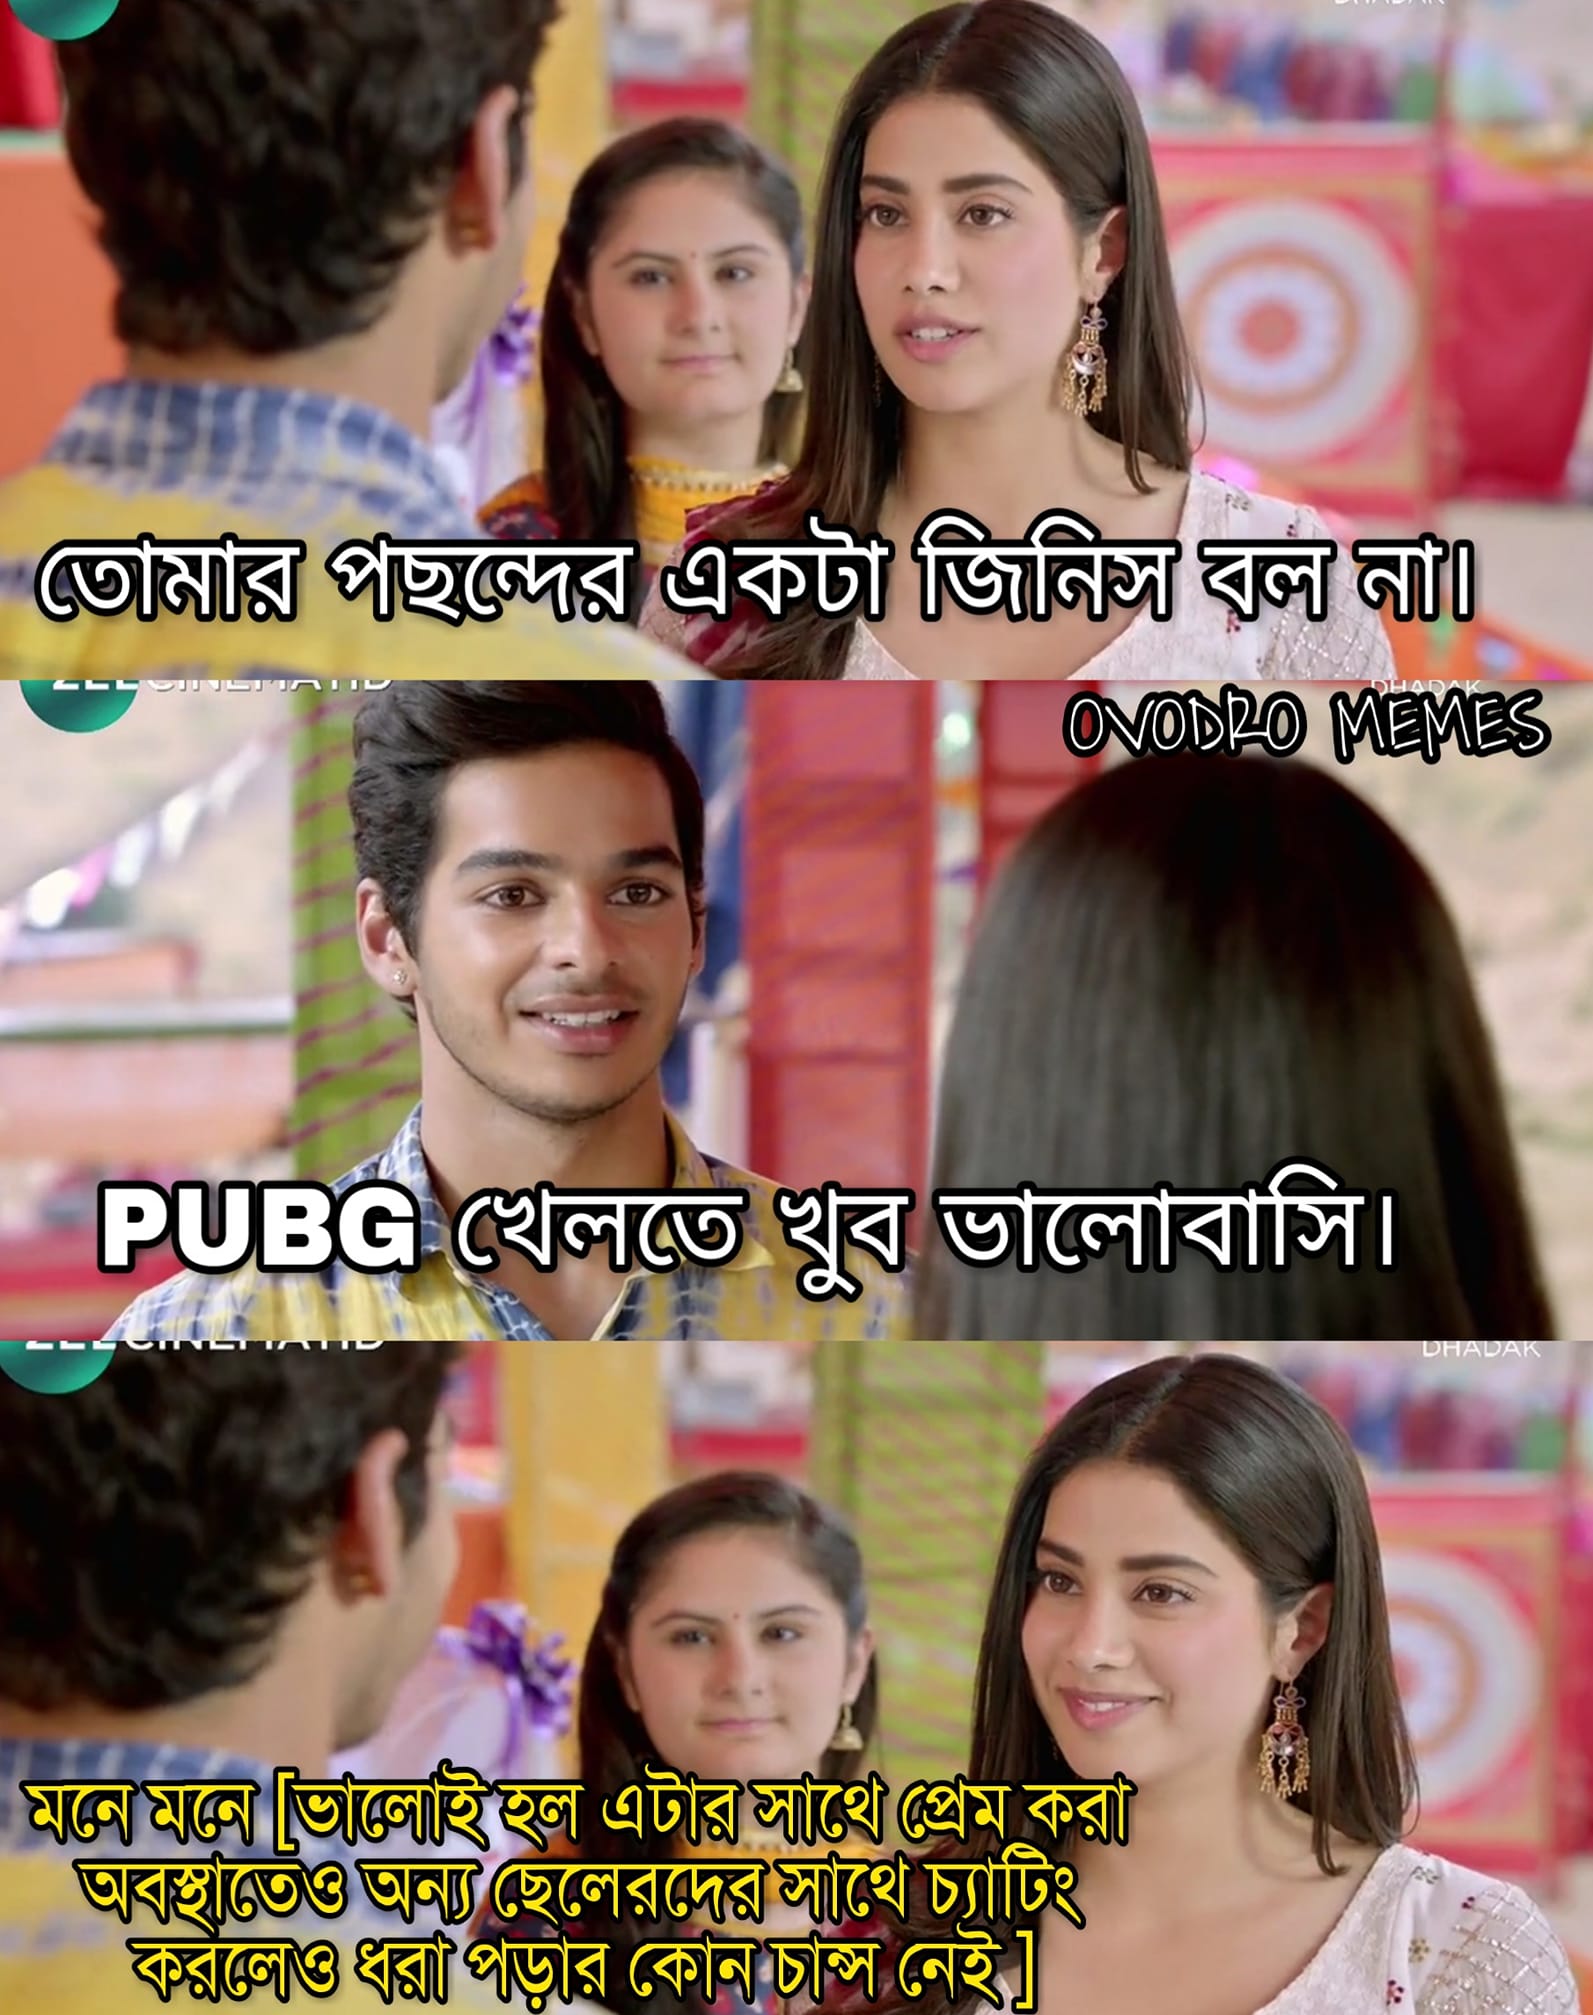
Caption: তোমার পছন্দের একটা জিনিস বল না ।  PUBG খেলতে খুব ভালবাসি ।  মনে মনে [ভালোই হল এটার সাথে প্রেম করা অবস্থাতেও অন্য ছেলেদের সাথে চ্যাটিং করলেও ধরা পড়ার কোন চান্স নেই ]
Label: hate